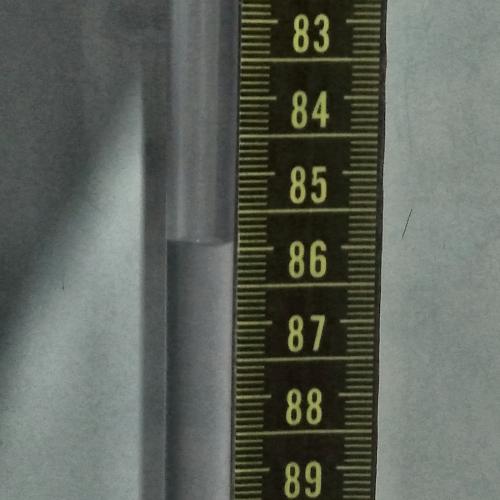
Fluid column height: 85.9 cm